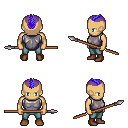
a pixel art fantasy rpg character, male body template, human, tanned skin, steel chest armor, teal pants, blue short mohawk hairstyle, brown shoes, spear, four views (front, back, left, right), 2x2 character sprite sheet, small pixel art, hard edges, no anti-aliasing